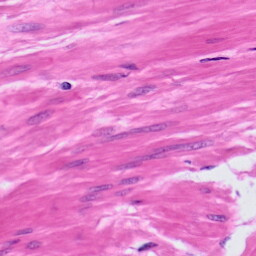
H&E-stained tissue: Prostate